Question: i have made a todo list using html css and js. Now i want a backend to store my items in a database. At this stage where do i store my js file which i have created along with html and css. I have placed it in public folder and out of public folder as well but it is not working as i run server. My todo list is not performing functionality neither adding , deleting or editing. These three function are which i have created in js file.

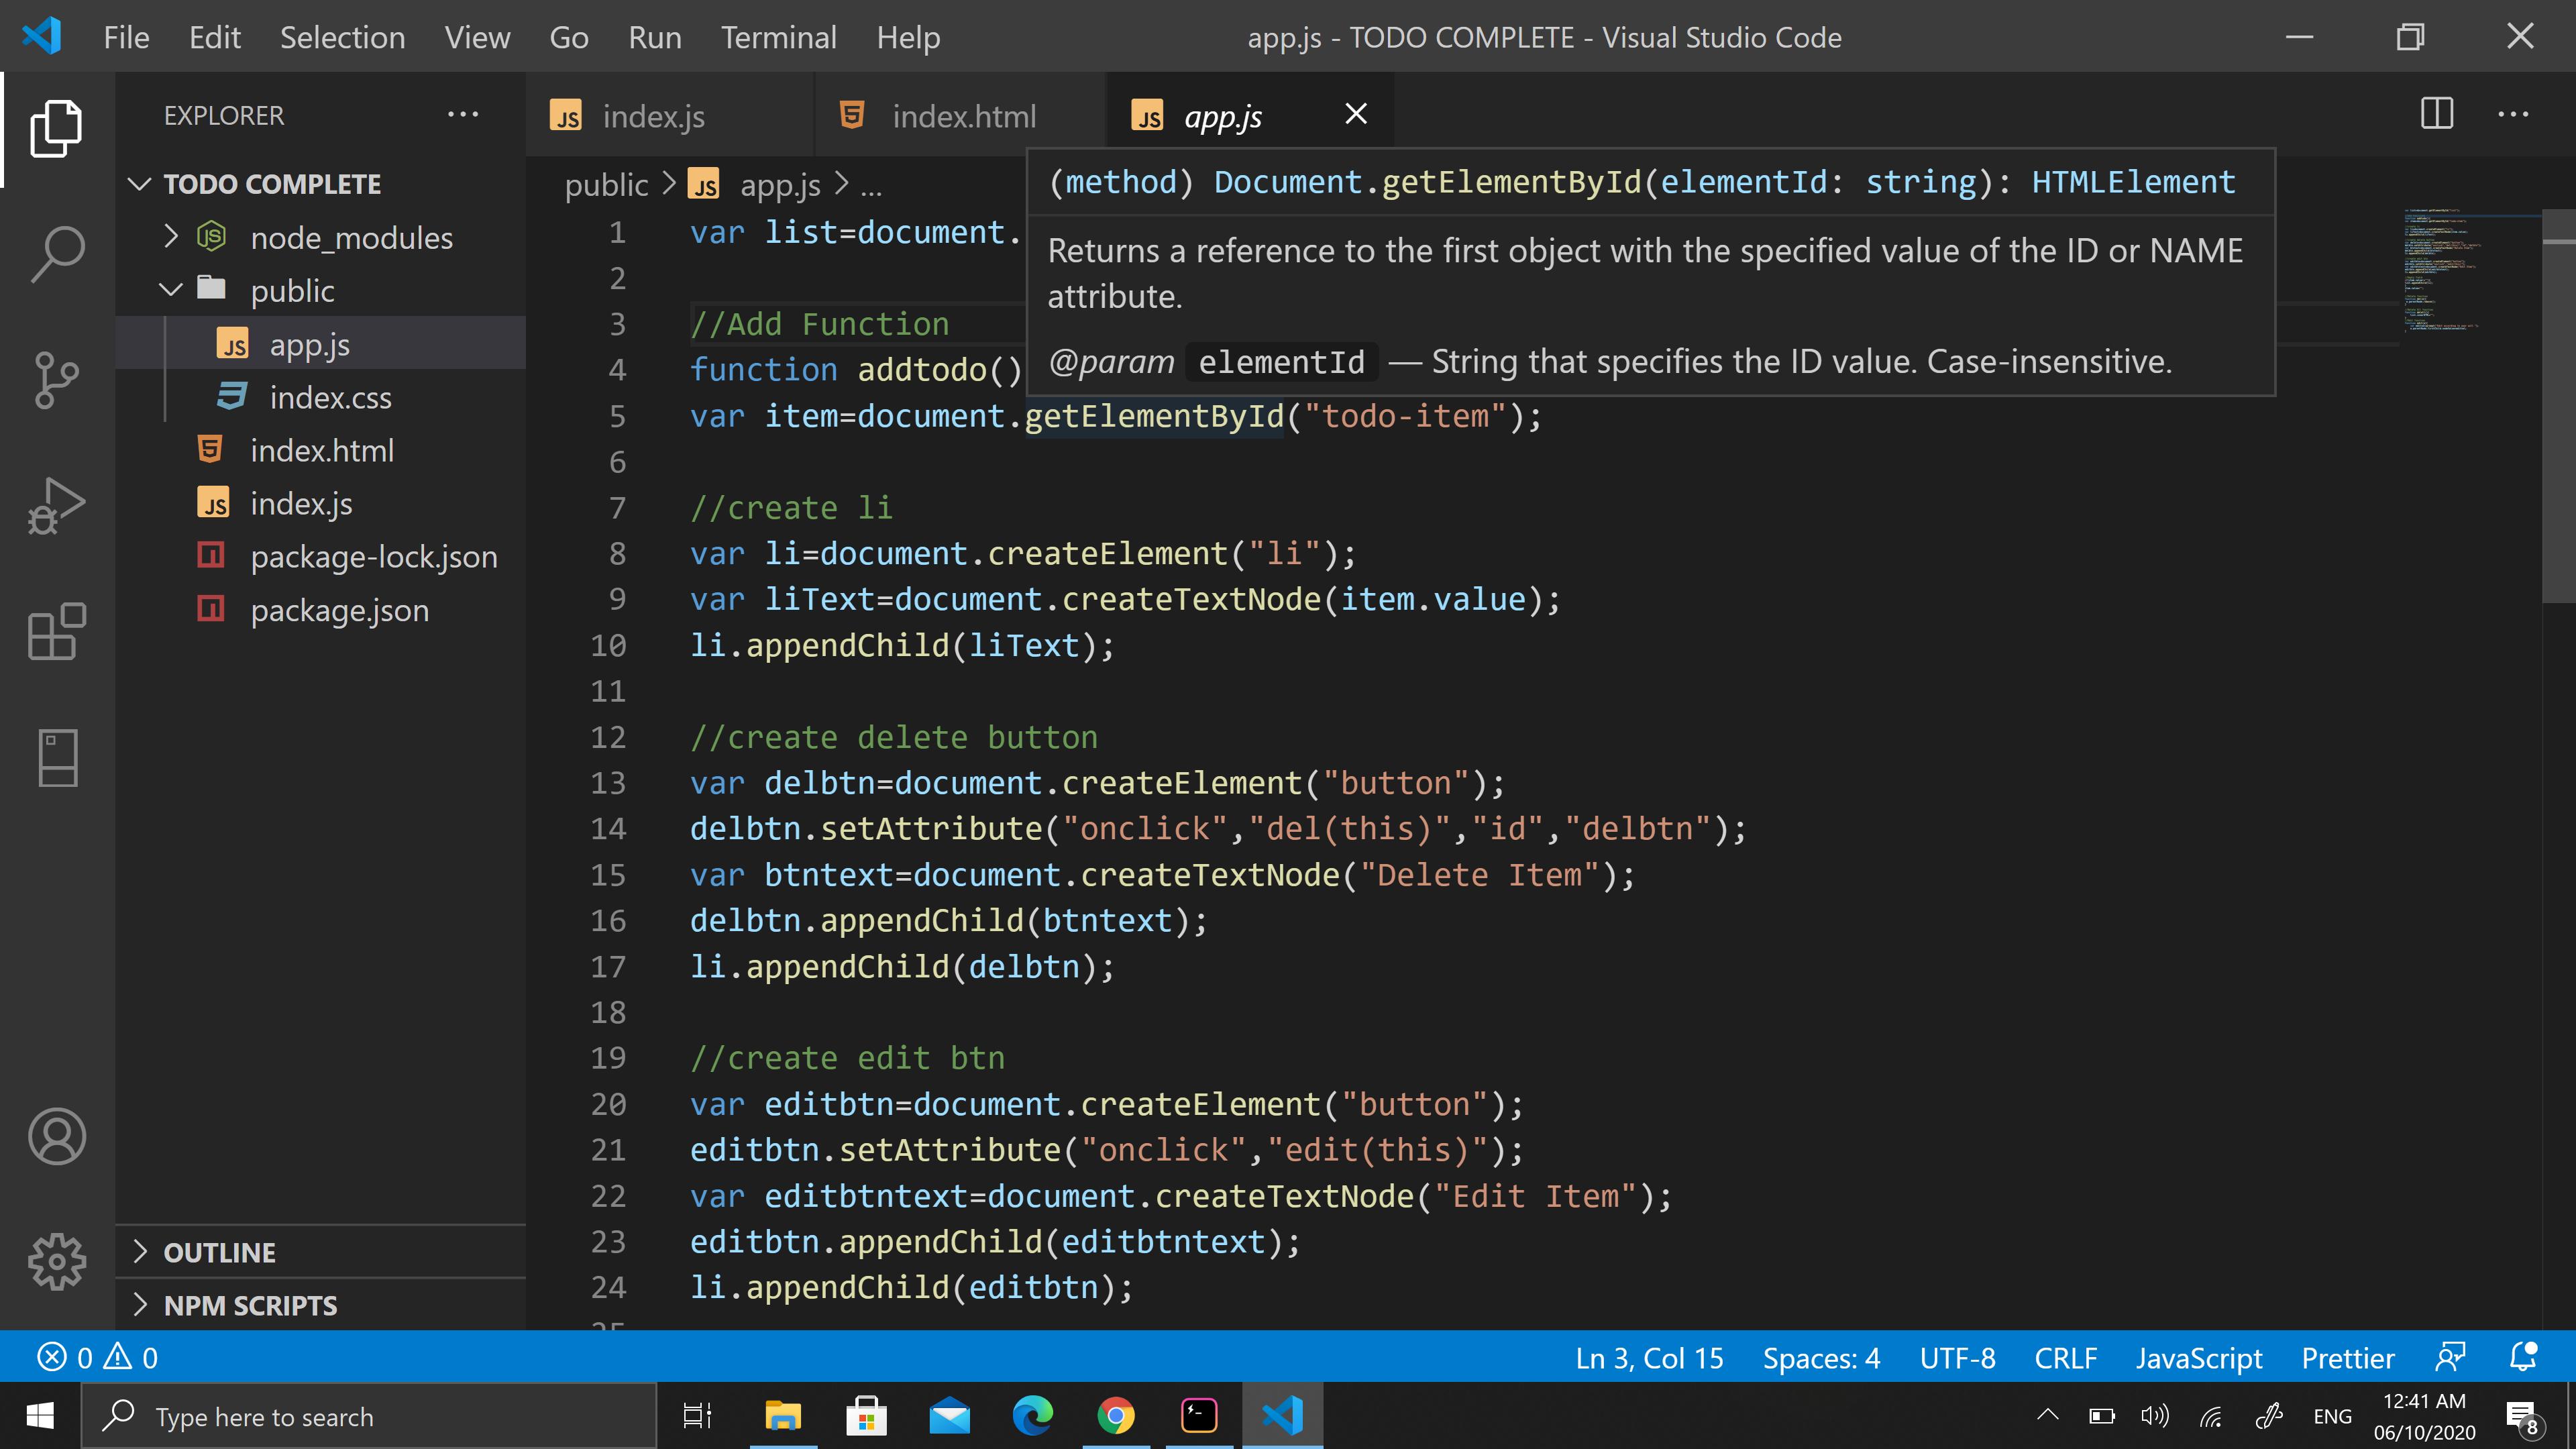
Answer: Run 'npm install express' in your root directory
In the 'index.js' file at the root of you project:
'''
// Use the express framework to speed things up
const express = require('express');
// Create an app instance which you will use to start your server
const app = express();
// Use a constant for which Port you want to start your server on
const port = 3000;
// HERE IS THE STUFF TO MAKE THE PUBLIC DIRECTORY SERVE STATIC FILES
// app.use(urlPath, middleware) - execute middleware when urlPath is requested
// express.static(filepath) - Is a pre-packaged middleware that will serve
// the contents of the filepath as static files
// '/public' says visit: 'http://localhost:3000/public' to view the contents
// of the directory
app.use('/public', express.static('public'));
// if running on your localhost the you will see the
// below message if you visit http://localhost:3000
// after starting your server
app.get('/', (req, res) => {
res.send('Hello World, my server is up and running!');
});
app.listen(port, () => {
console.log('Example app listening at http://localhost:${port}');
});
'''
Now your server is setup to server static files from your 'public' directory.
Start the server by running 'node index.js' from within your root directory. Open your browser and visit 'http://localhost:3000' and you should see the message 'Hello World, my server is up and running!'.
Navigate to 'http://localhost:3000/public' and you should see the contents of you public directory.
Navigate to 'http://localhost:3000/public/<fileName>' and you should see the contents of the specific file or image.